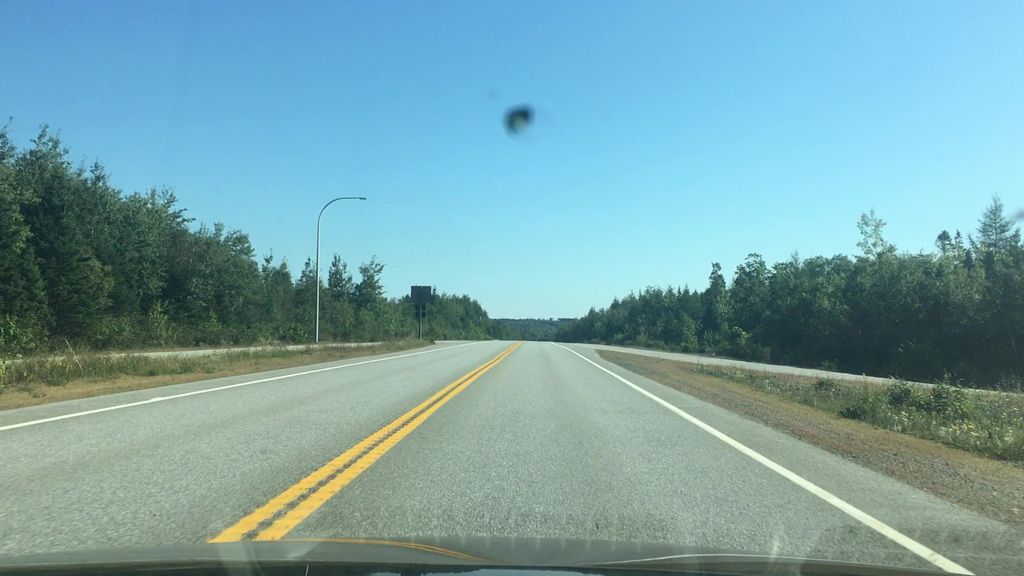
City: halifax